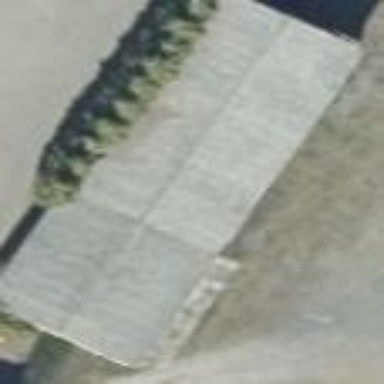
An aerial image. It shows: Light gray gabled roof on farm auxiliary building. The roof is oriented along the structure.